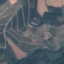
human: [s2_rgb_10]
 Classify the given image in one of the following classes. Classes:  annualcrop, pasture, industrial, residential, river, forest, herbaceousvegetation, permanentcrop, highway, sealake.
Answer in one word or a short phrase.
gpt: PermanentCrop